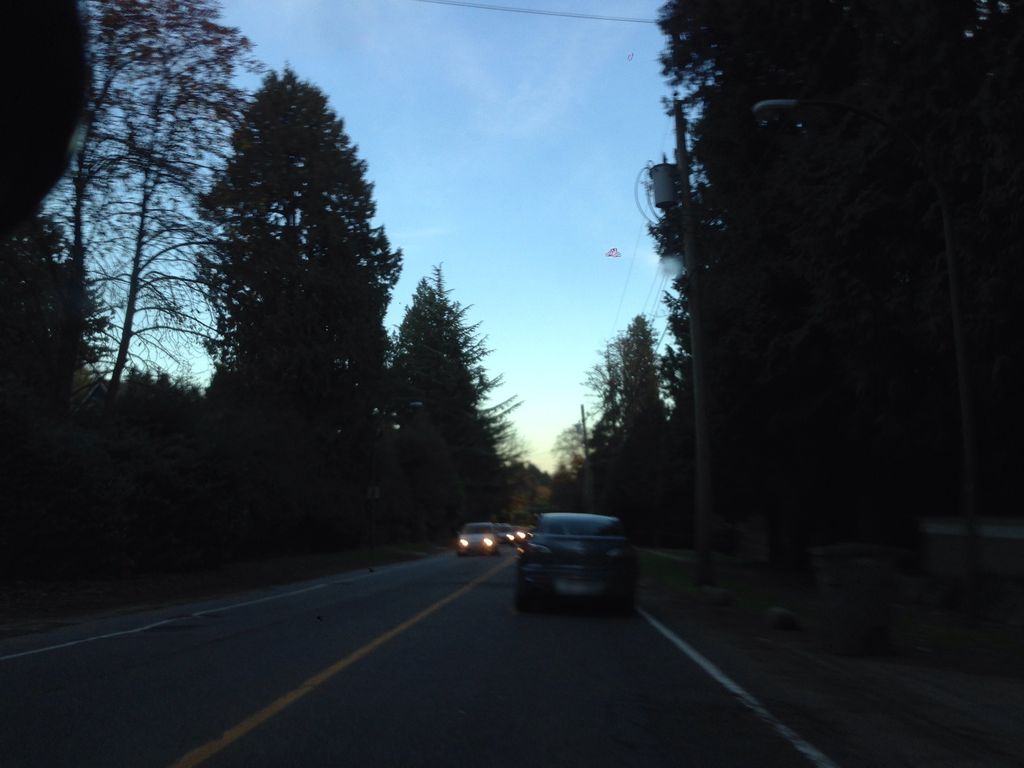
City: vancouver